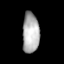
Tissue: lung
Cell type: Endothelial cells
Senescence score: 0.5543
Nuclear area (px): 669
Mean DAPI intensity: 175.354